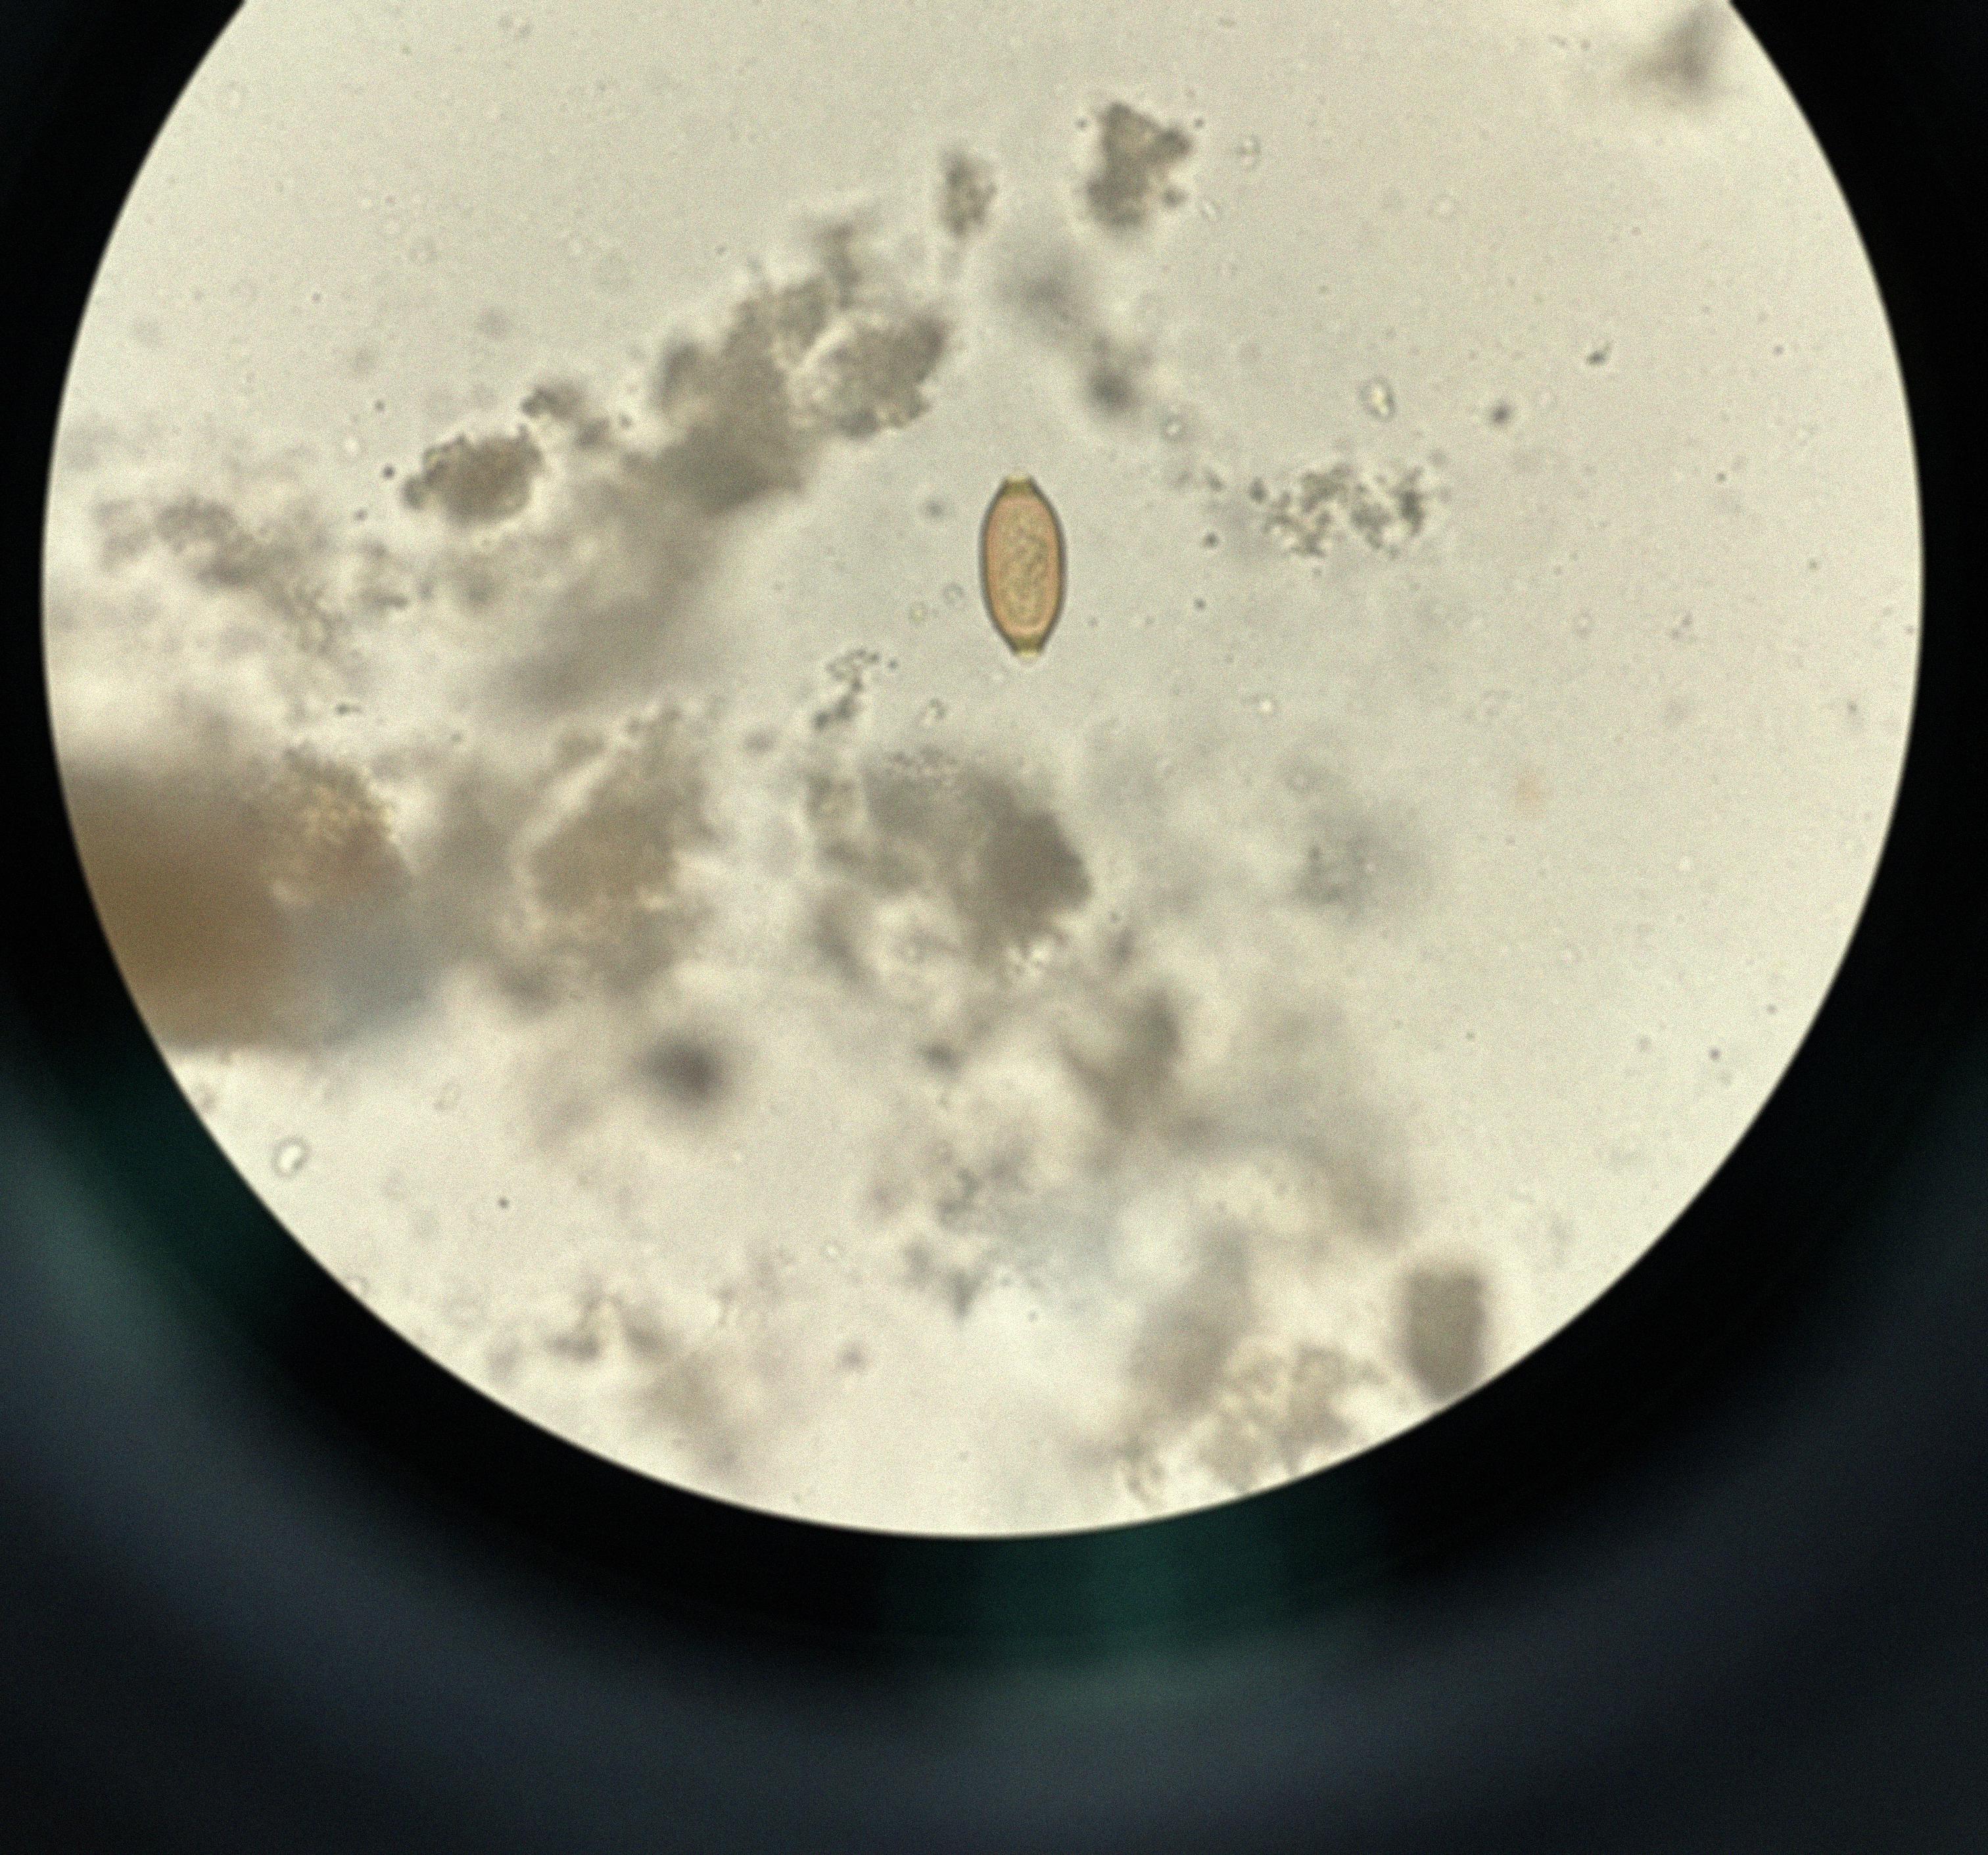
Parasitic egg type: Trichuris trichiura